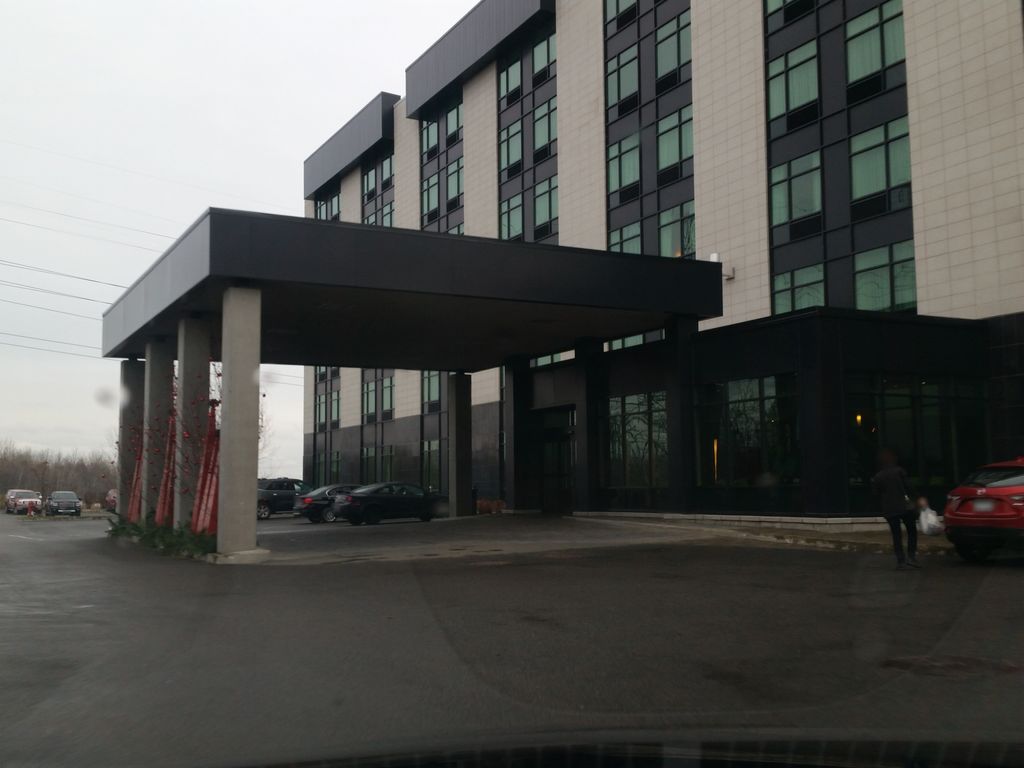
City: quebec_city